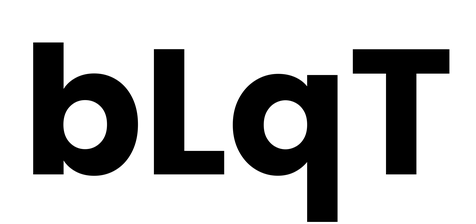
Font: Poppins-Bold